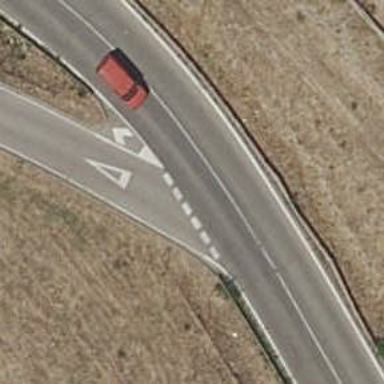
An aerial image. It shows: Road with "give way" sign.